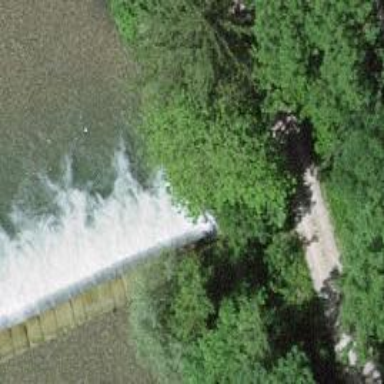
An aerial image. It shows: Weir along the waterway.